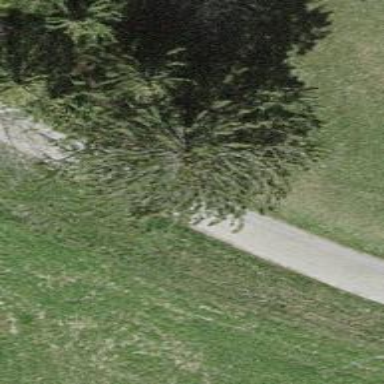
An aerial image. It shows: Well-maintained track road with grade 1 tracktype.